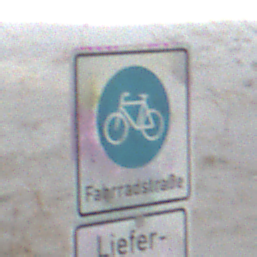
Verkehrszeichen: BeginnFahrradstrasse
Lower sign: BesondereFahrzeugeUndTransportgueter5
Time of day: MorningAfternoon
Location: Roofed (Suburban)
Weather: PartlyCloudy
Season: Winter
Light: Natural